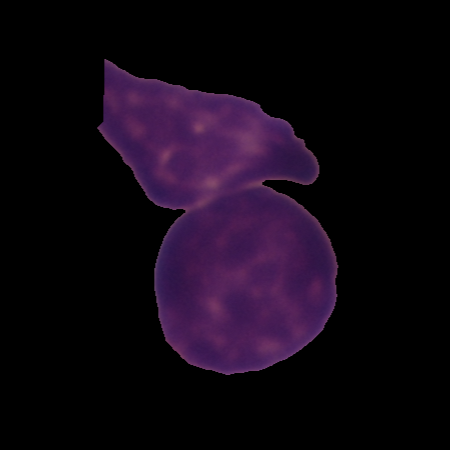
Label: healthy